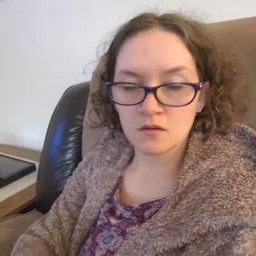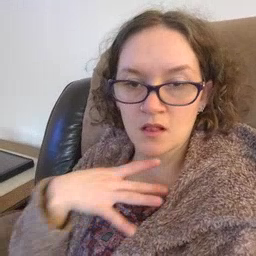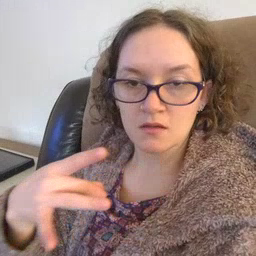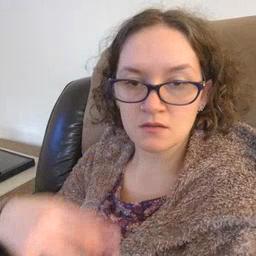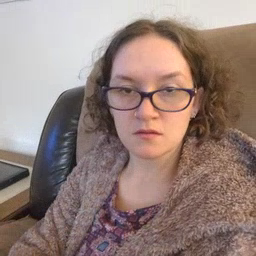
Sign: like